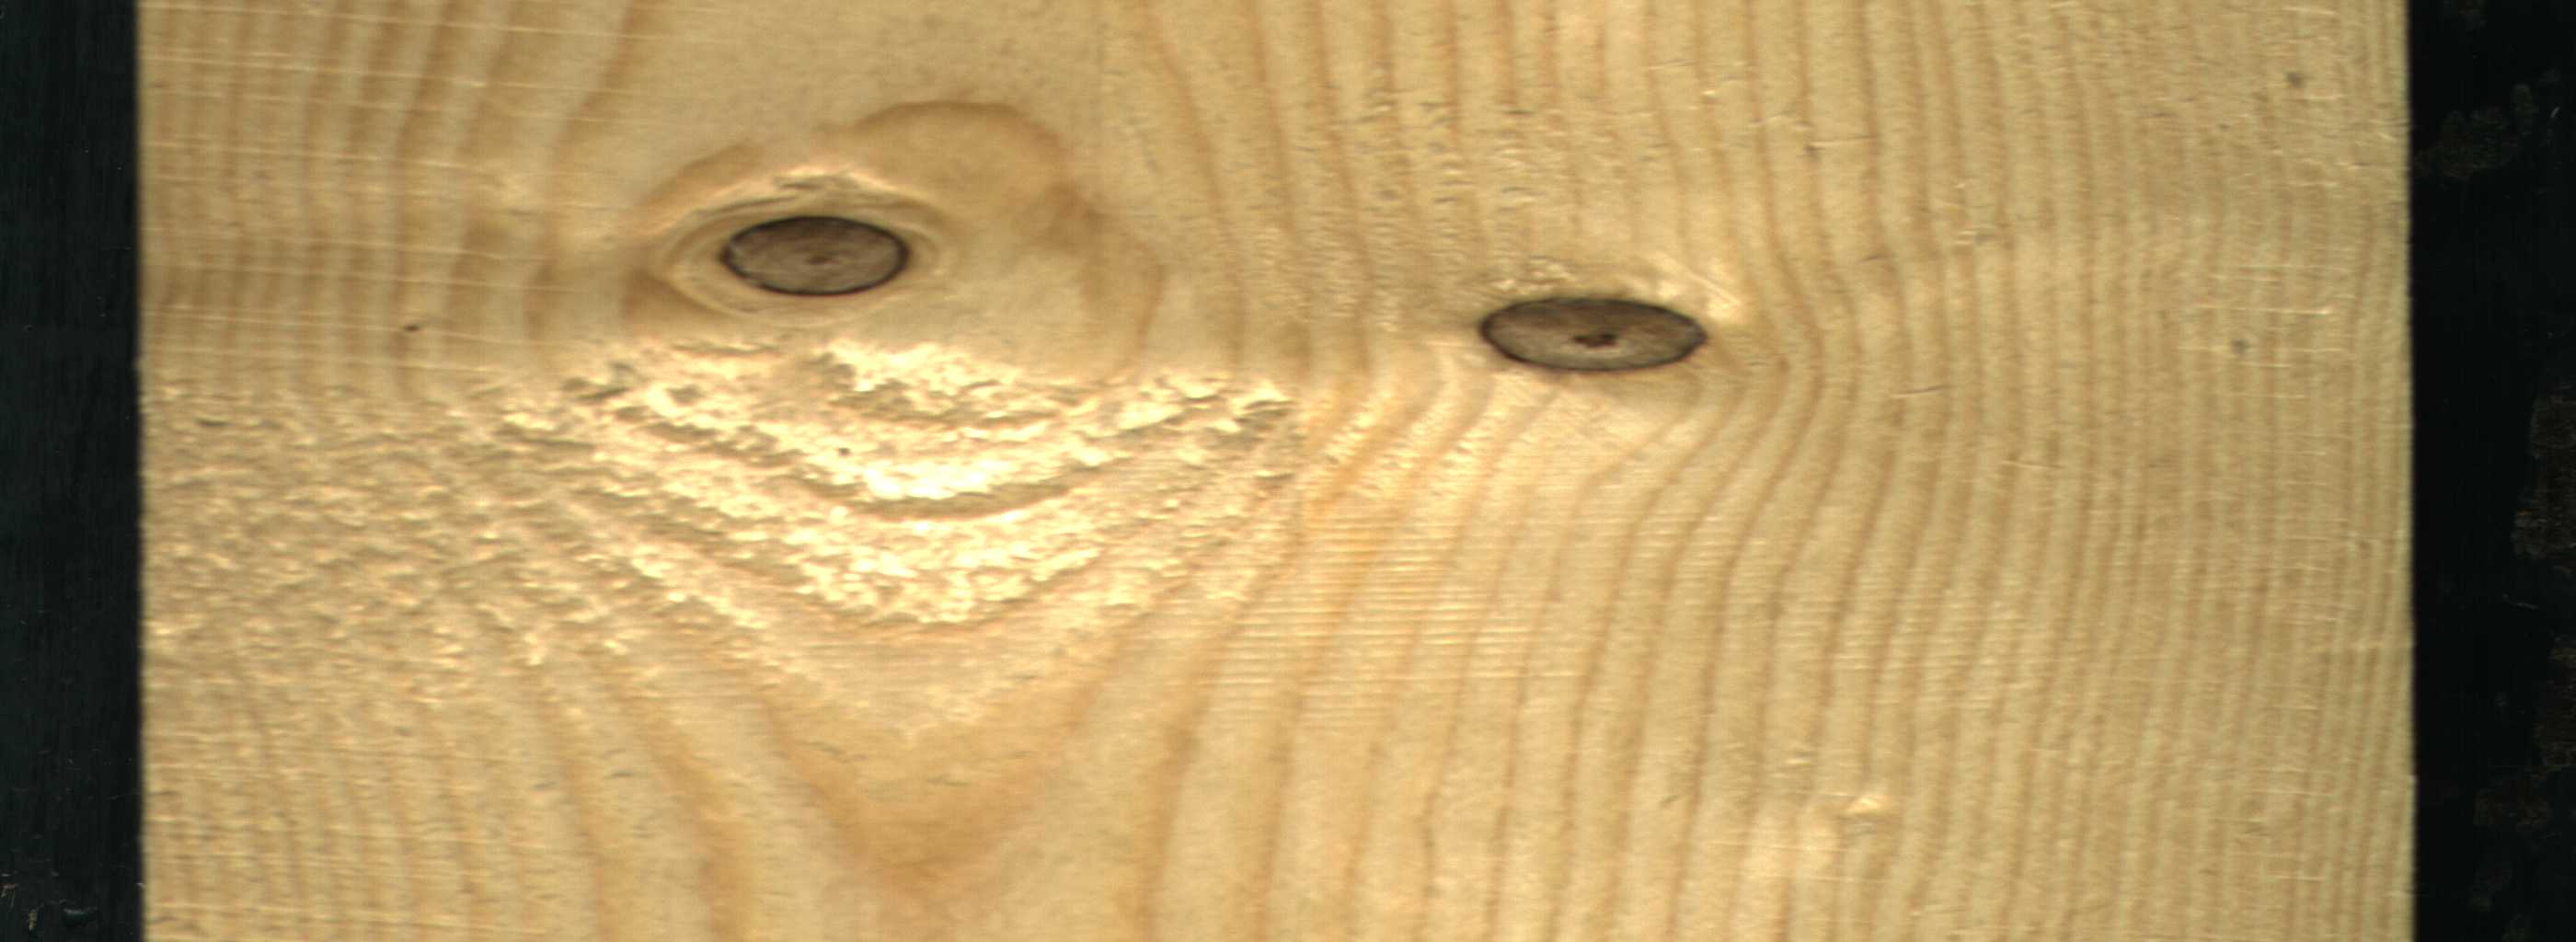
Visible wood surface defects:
Dead_Knot
Dead_Knot